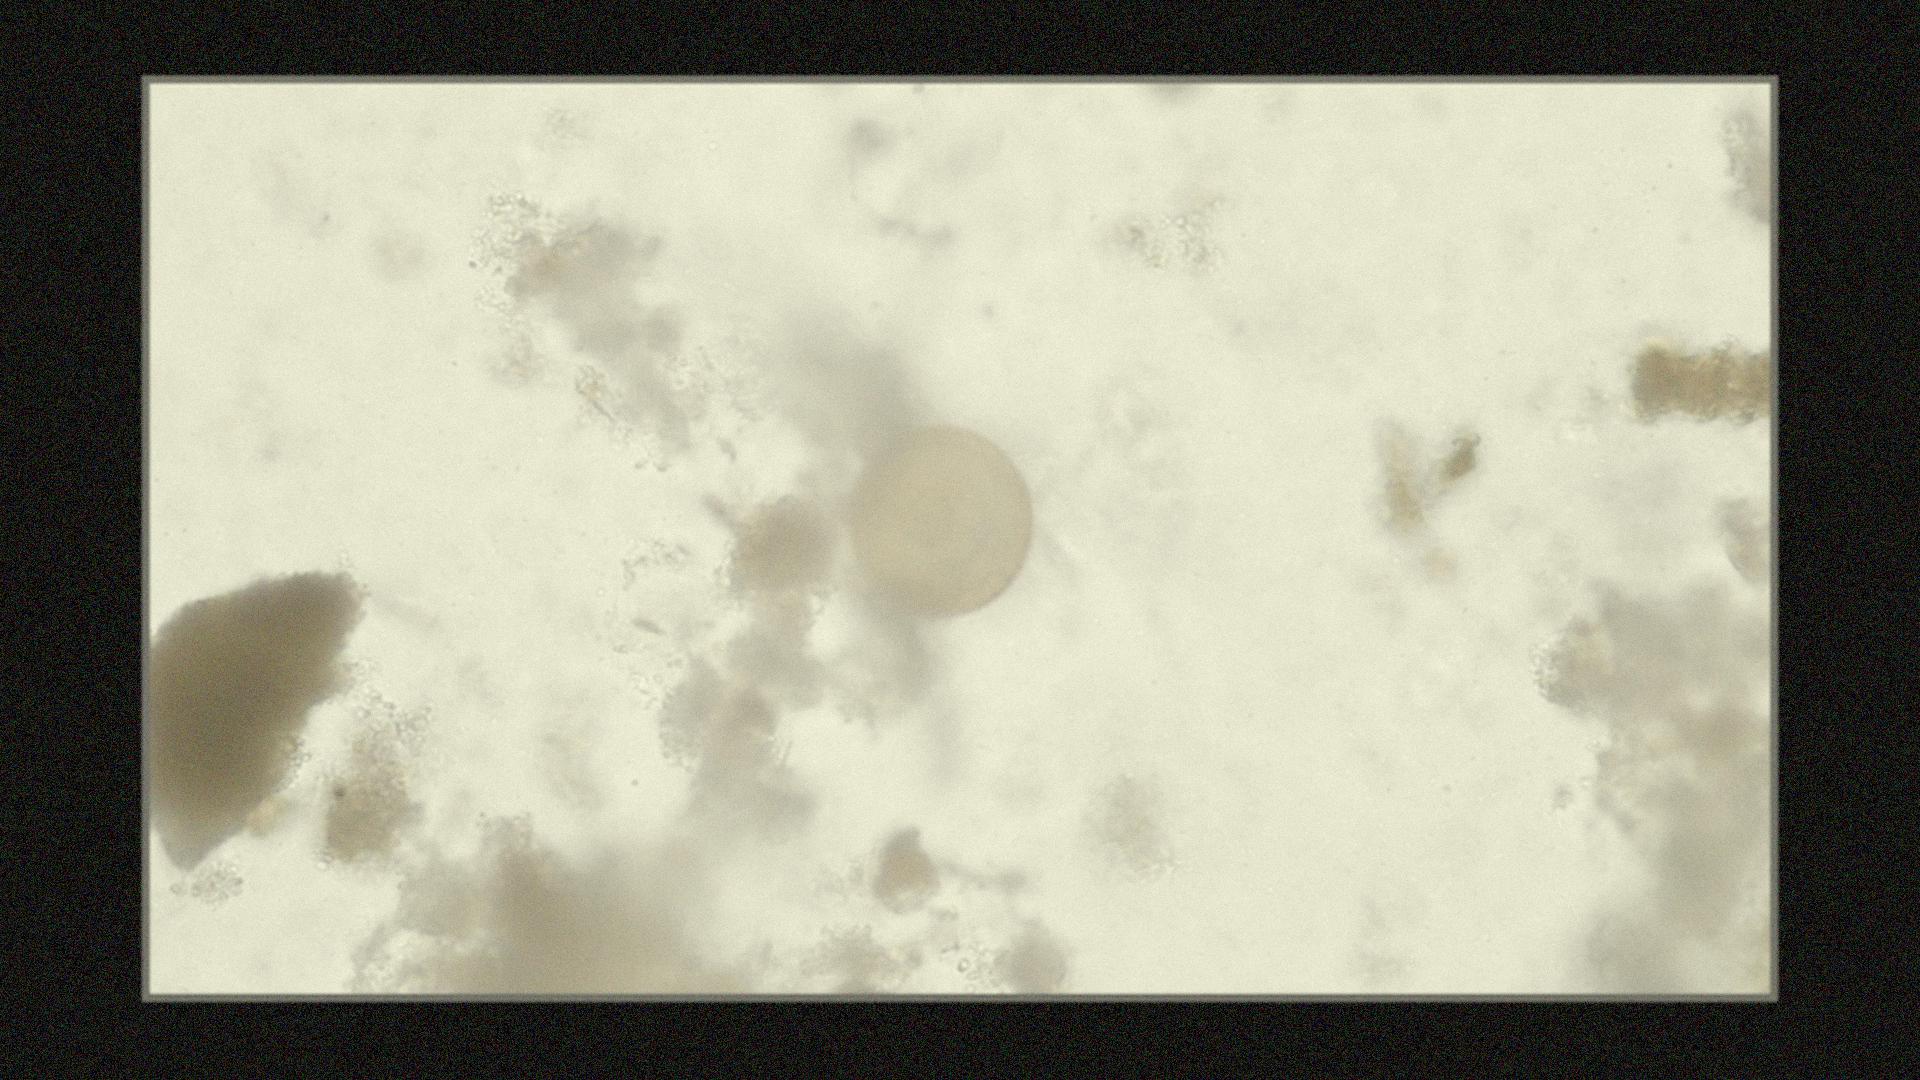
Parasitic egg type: Hymenolepis diminuta